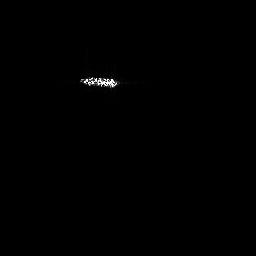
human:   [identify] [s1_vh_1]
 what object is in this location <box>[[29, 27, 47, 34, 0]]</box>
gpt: <ref>1 medium ship at the center</ref>